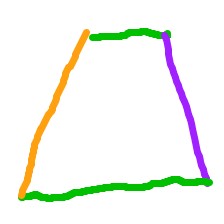
Shape: trapezoid